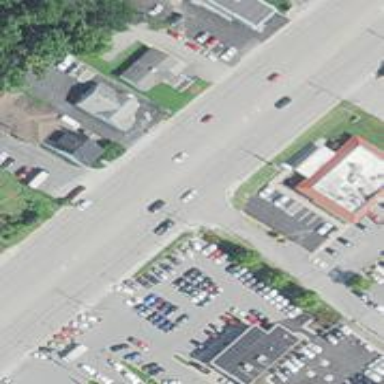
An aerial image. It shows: Unmarked road crossing.